Question: I have User and UserGroup tables in my database:

I generated EF model (Database first) and DataSource for User following this tutorial <URL>
On my form I created BindingSource (bsUsers) and bound DataGridView to it, so it shows Ids and Usernames.
Here is how I load data on form startup:
'''
_myDbContext = new MyDbContext();
_myDbContext.Users.Load();
bsUsers.DataSource = _myDbContext.Users.Local.ToBindingList();
'''
But now I want to display GroupName in the same DataGridView. What is the best way to do that?
I tried just to specify 'UserGroup.GroupName' in column 'DataPropertyName' but it doesn't work, cells remain empty.
The only solution I found so far is creating a new unbound column and filling it manually:
'''
foreach (var item in (IList<User>)bsUsers.DataSource)
{
dgw.Rows[i].Cells["GroupName"].Value = item.UserGroup.Name;
}
'''
But it doesn't look like a good approach. For example after changing group of a user I will need to update it again, or when adding new records.
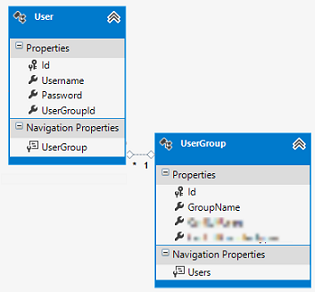
Answer: Found a bit better approach: <URL>
'''
public static class BindingHelper
{
// Recursive method that returns value of property (using Reflection)
// Example: string groupName = GetPropertyValue(user, "UserGroup.GroupName");
public static object GetPropertyValue(object property, string propertyName)
{
object retValue = "";
if (propertyName.Contains("."))
{
string leftPropertyName = propertyName.Substring(0, propertyName.IndexOf("."));
PropertyInfo propertyInfo = property.GetType().GetProperties().FirstOrDefault(p => p.Name == leftPropertyName);
if (propertyInfo != null)
{
retValue = GetPropertyValue(
propertyInfo.GetValue(property, null),
propertyName.Substring(propertyName.IndexOf(".") + 1));
}
}
else
{
Type propertyType = property.GetType();
PropertyInfo propertyInfo = propertyType.GetProperty(propertyName);
retValue = propertyInfo.GetValue(property, null);
}
return retValue;
}
}
'''
In the column I have 'DataPropertyName' set to 'UserGroup.GroupName':

And in 'CellFormatting' event I call this method for all columns "binded" to nested properties (that have '.' in 'DataPropertyName') to display their values:
'''
private void dgwUsers_CellFormatting(object sender, DataGridViewCellFormattingEventArgs e)
{
var dgw = (DataGridView) sender;
DataGridViewColumn column = dgw.Columns[e.ColumnIndex];
DataGridViewRow row = dgw.Rows[e.RowIndex];
if (column.DataPropertyName.Contains("."))
{
e.Value = BindingHelper.GetPropertyValue(row.DataBoundItem, column.DataPropertyName);
}
}
'''
Also I have ComboBox binded to the same BindingSource which allows to change group of currently selected user. To update value in the corresponding DataGridView cell I do this in 'SelectedIndexChanged' event of the ComboBox:
'''
private void cbbUserGroup_SelectedIndexChanged(object sender, EventArgs e)
{
Validate();
dgwUsers.UpdateCellValue(dgwUsers.Columns["GroupName"].Index, dgwUsers.CurrentRow.Index);
}
'''